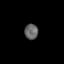
Tissue: skin
Cell type: T cells
Senescence score: 0.2521
Nuclear area (px): 204
Mean DAPI intensity: 100.216